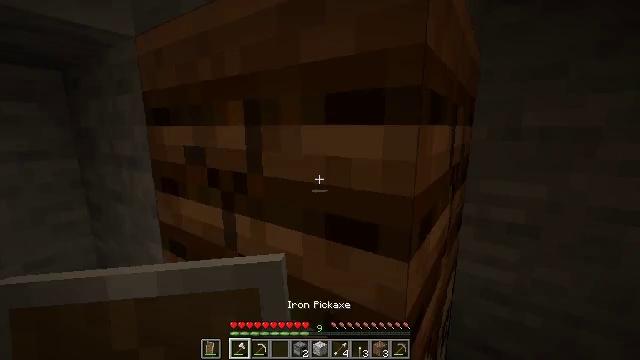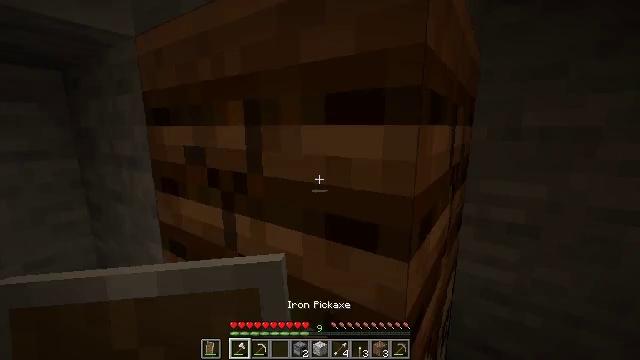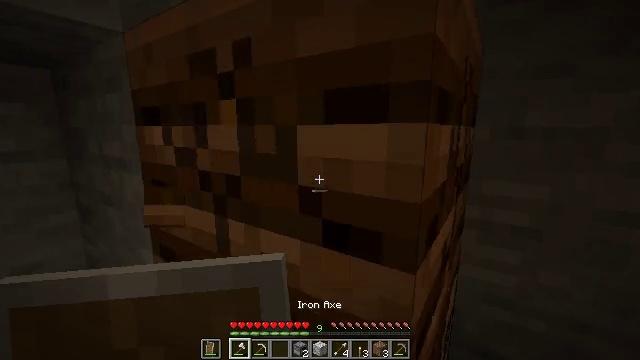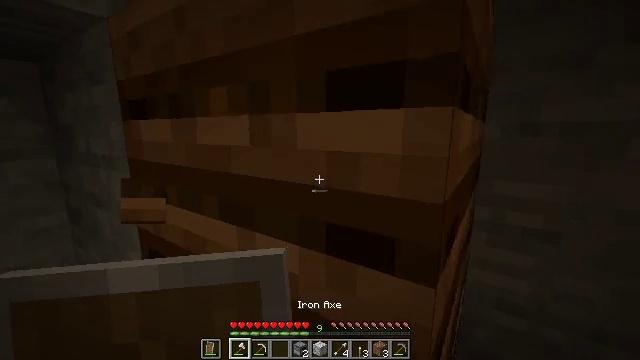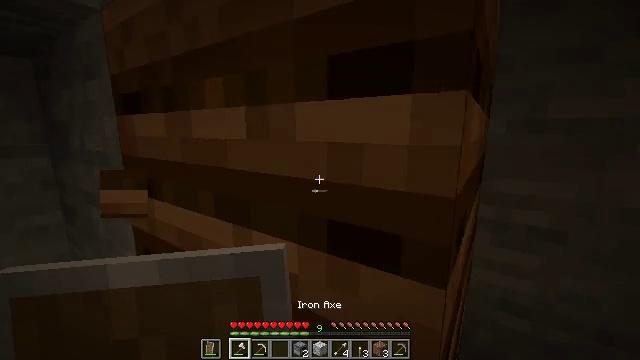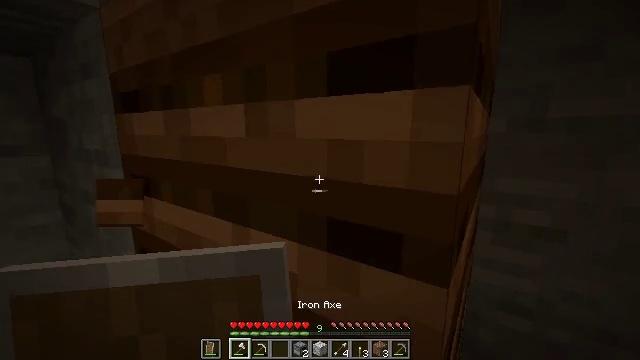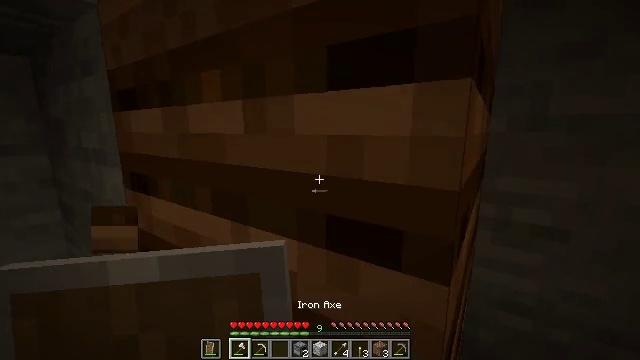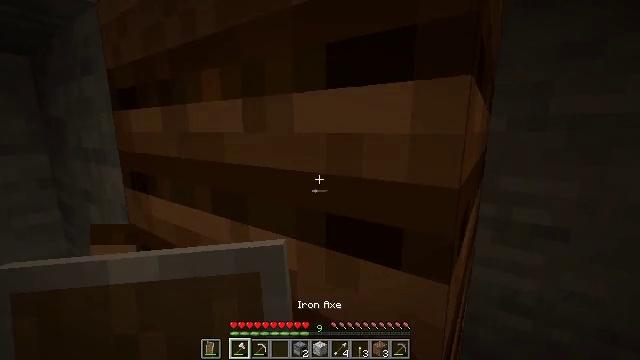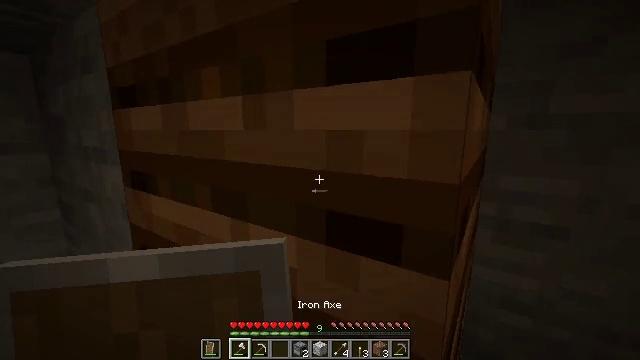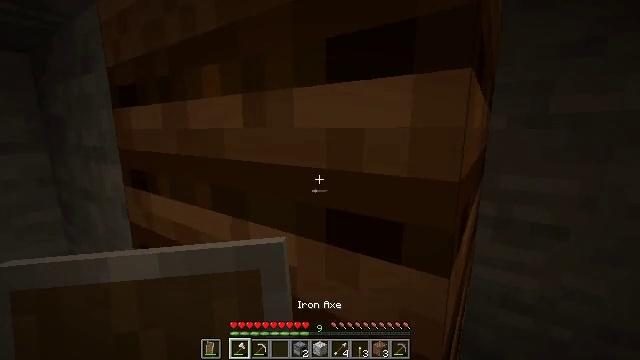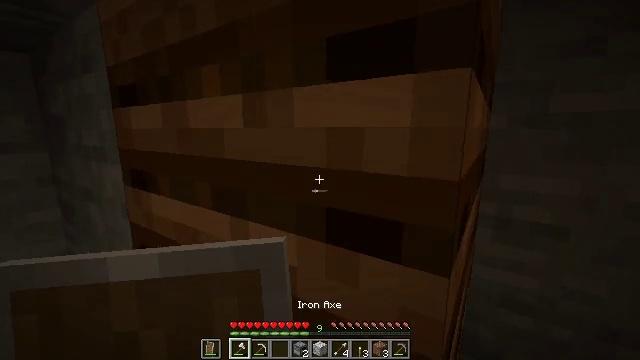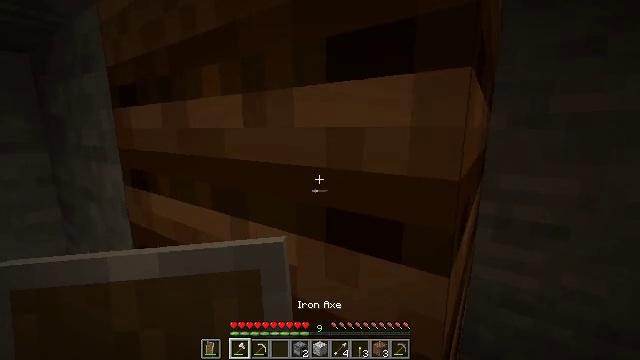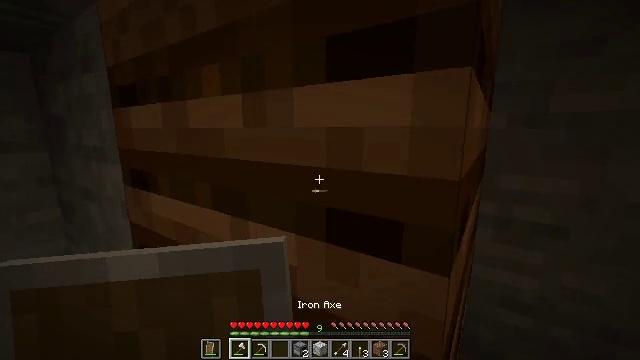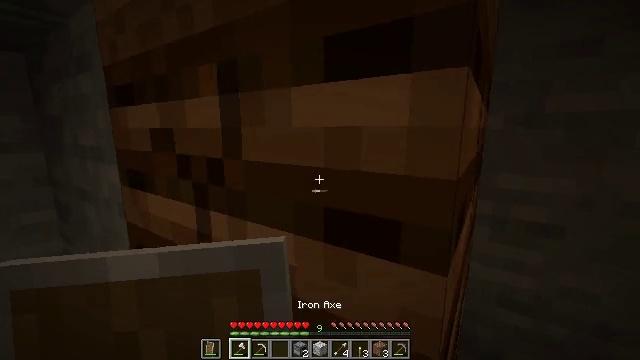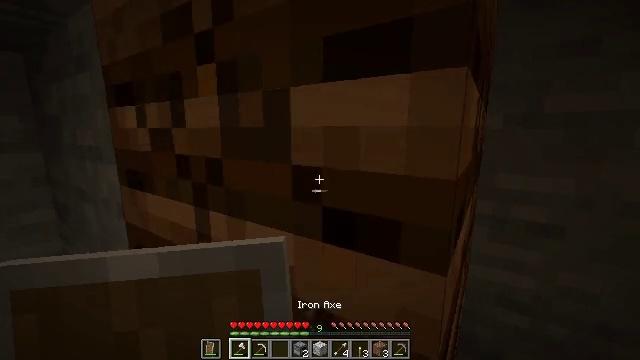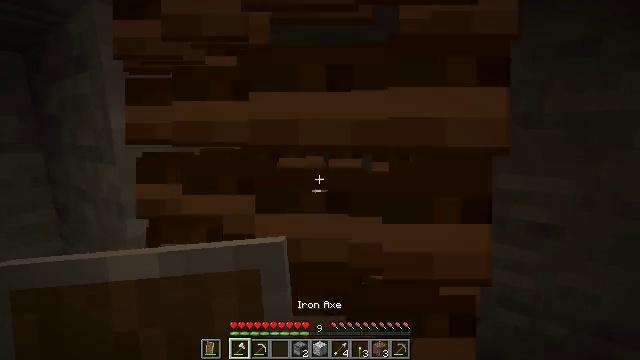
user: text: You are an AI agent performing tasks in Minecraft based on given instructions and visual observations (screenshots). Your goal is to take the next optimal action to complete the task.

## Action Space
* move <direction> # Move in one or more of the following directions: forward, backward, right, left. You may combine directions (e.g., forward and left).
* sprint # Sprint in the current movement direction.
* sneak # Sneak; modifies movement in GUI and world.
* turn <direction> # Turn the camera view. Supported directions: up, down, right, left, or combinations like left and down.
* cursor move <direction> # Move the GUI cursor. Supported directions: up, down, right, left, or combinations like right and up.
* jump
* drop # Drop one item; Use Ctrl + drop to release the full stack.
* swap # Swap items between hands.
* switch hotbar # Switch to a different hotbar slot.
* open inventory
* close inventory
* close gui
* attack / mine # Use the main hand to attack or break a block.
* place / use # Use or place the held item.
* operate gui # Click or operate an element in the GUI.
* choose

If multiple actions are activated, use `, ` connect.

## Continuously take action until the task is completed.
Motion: motion action
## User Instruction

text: Mine the composter block.
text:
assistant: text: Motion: attack / mine, switch to hotbar 1, 2
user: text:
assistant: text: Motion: attack / mine, switch to hotbar 1
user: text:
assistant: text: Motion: no_op
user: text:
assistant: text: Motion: no_op
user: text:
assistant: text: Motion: no_op
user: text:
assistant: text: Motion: no_op
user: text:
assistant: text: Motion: no_op
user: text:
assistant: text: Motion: no_op
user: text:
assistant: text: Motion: no_op
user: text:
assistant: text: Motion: no_op
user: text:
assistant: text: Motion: no_op
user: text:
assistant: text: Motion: no_op
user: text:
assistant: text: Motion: attack / mine
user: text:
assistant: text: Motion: attack / mine
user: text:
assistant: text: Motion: attack / mine
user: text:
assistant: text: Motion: attack / mine
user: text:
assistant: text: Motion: attack / mine
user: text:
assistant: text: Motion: attack / mine
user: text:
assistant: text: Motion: attack / mine
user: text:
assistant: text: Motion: attack / mine